Question: I have an activity in which there are three EditTexts: First Name, Middle Name, Last Name, and a Submit button. If the user submits with a field blank, a different 'toast' appears for different field. Here's is an example when button will be clicked!:

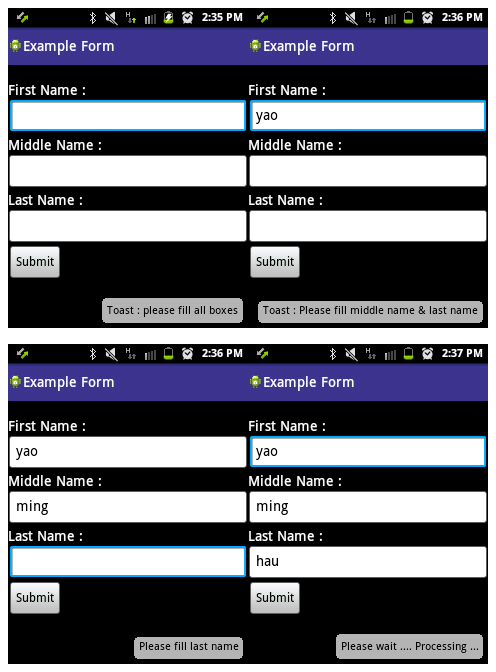
Answer: I'll assume you can figure out how to use a button listener yourself. Inside that button listener, you can use this code:
'''
// create EditText references
EditText etFirstName = (EditText)findViewById(R.id.firstName);
EditText etMiddleName = (EditText)findViewById(R.id.middleName);
EditText etLastName = (EditText)findViewById(R.id.lastName);
// boolean variables that each represent whether or not the each field is blank
// if the EditText length is 0, it's true (blank); otherwise, it's false (filled)
boolean firstNameBlank = etFirstName.length() == 0;
boolean middleNameBlank = etMiddleName.length() == 0;
boolean lastNameBlank = etLastName.length() == 0;
if (firstNameBlank && middleNameBlank && lastNameBlank) {
// toast all three blank
}
else if (firstNameBlank && middleNameBlank) {
// toast just first and middle are blank
}
else if (firstNameBlank && lastNameBlank) {
// toast just first and last are blank
}
else if (middleNameBlank && lastNameBlank) {
// toast just middle and last are blank
}
else if (firstNameBlank) {
// toast just first is blank
}
else if (middleNameBlank) {
// toast just middle is blank
}
else if (lastNameBlank) {
// toast just last is blank
}
else {
// none are blank
}
'''